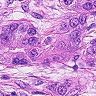
Metastatic tissue present: yes